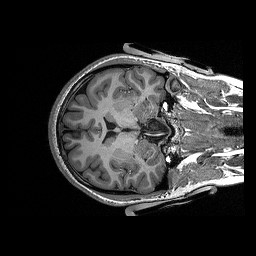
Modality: T1w
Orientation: axial